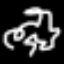
Label: squiggle